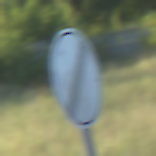
Verkehrszeichen: EndeSaemtlicherBegrenzungen
Umgebung: Outdoor, Nature
Tageszeit: MorningAfternoon
Wetter: Clear
Licht: Natural
Jahreszeit: NotSpecified
Kontrast: HighContrast